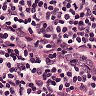
Metastatic tissue present: no